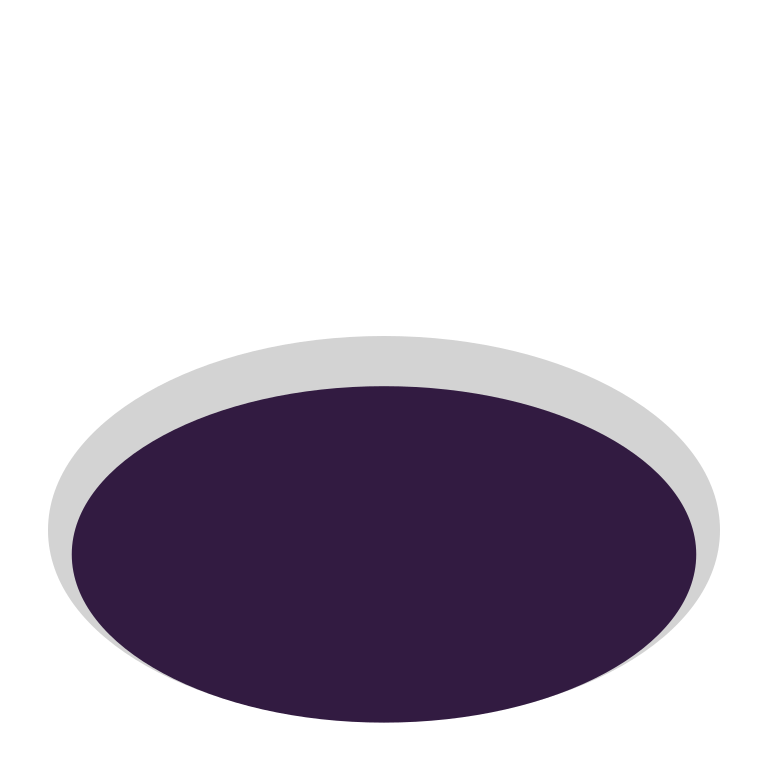
hole flat